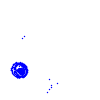
Particle: electron